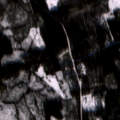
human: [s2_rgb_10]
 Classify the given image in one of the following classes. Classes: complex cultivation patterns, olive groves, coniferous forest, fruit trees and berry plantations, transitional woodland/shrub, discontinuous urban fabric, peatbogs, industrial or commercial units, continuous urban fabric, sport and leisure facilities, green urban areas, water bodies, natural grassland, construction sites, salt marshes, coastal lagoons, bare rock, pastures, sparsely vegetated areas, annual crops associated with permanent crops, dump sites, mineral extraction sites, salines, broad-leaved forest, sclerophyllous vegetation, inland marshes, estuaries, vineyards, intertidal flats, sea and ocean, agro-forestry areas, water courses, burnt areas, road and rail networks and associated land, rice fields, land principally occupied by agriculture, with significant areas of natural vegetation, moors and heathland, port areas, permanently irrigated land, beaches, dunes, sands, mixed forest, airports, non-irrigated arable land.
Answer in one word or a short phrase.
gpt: land principally occupied by agriculture, with significant areas of natural vegetation, coniferous forest, mixed forest, transitional woodland/shrub